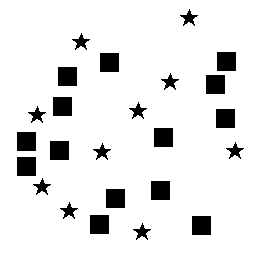
Squares: 14
Triangles: 0
Stars: 10
Total shapes: 24